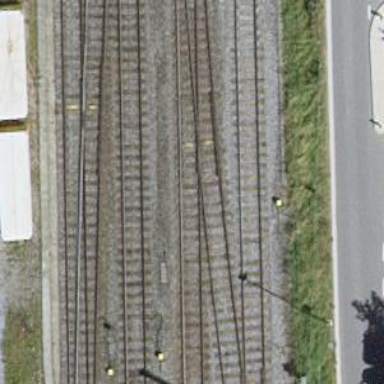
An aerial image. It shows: Railway siding with one electrified track and contact line.